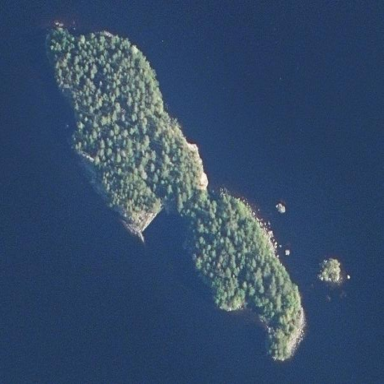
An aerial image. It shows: Islet.